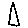
Label: triangle